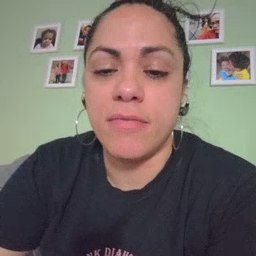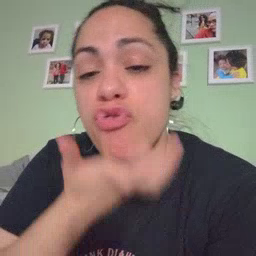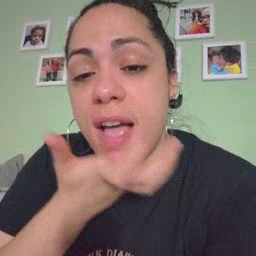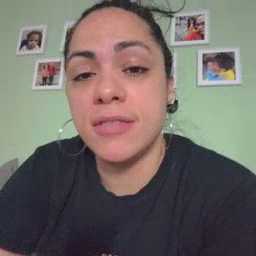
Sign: grass